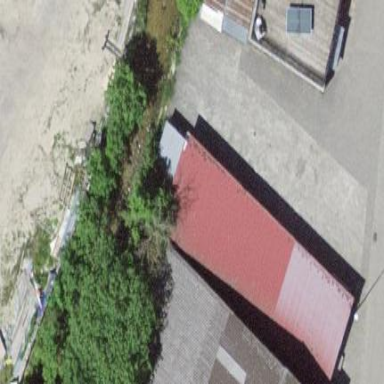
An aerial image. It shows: Garage.